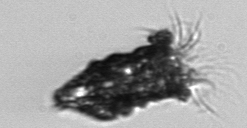
Label: Tintinnopsis